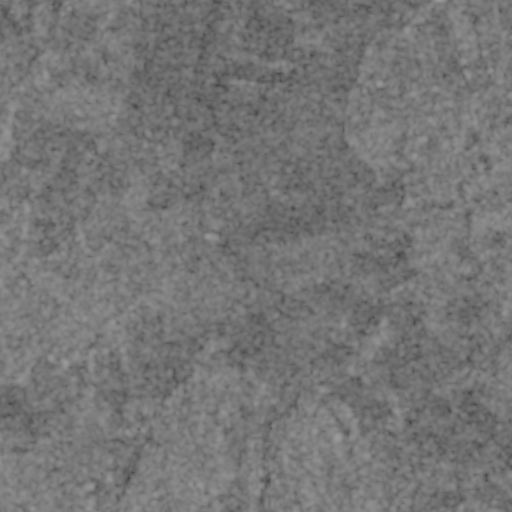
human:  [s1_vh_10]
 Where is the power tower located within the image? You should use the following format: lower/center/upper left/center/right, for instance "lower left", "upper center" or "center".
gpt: The power tower is located in the lower right of the image.
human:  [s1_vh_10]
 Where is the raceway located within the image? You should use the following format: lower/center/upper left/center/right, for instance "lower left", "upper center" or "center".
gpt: The raceway is located in the lower left of the image.
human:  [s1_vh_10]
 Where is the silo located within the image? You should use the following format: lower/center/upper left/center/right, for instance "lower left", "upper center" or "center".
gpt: The silo is located in the lower left of the image.
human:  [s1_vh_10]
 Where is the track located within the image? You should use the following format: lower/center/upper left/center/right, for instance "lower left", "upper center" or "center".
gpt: The track is located in the lower left of the image.
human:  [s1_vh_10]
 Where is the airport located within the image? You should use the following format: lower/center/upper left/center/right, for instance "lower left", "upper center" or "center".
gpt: There is no airport in the image.

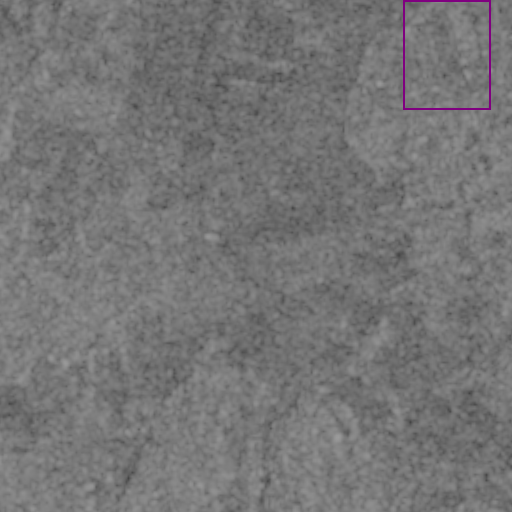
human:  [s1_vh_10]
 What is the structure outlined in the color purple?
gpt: The structure outlined in purple is a crop field.
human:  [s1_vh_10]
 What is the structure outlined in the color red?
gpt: There is no red outline.